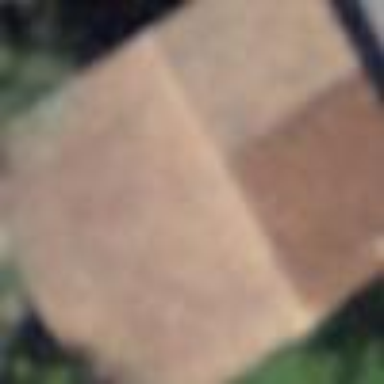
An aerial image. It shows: Rural barn.